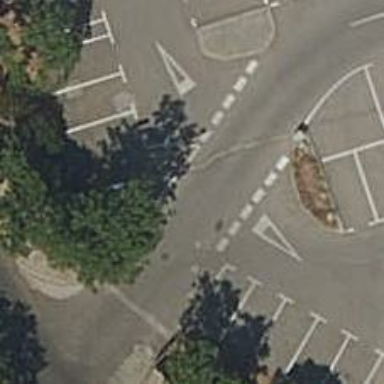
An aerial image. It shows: Road serving as parking aisle.